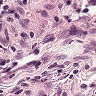
Metastatic tissue present: no